Field crop: tomato
Growth stage: 1
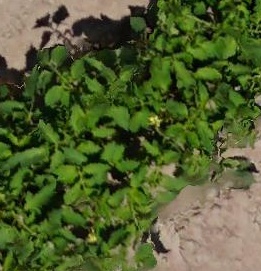
Species: tomato